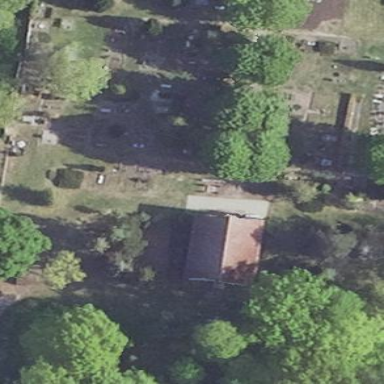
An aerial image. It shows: Cemetery.